Interaction volume radius: 10 \u00c5
Interaction volume height: 15 \u00c5
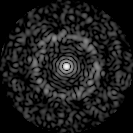
Disorder parameter: 0.841